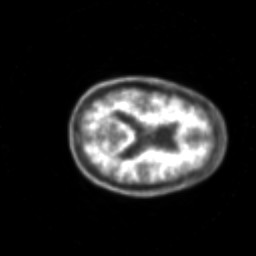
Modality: PET
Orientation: axial
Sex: male
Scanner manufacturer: siemens